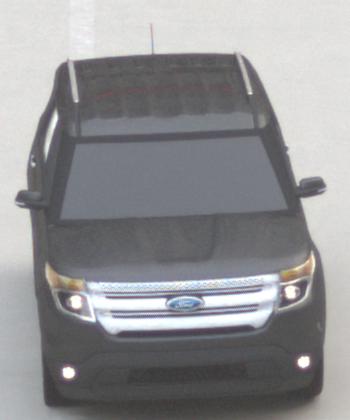
Make: Ford
Model: Explorer
Detailed model: Gen. 5
Model produced from: 2010
Model produced until: 2019
Doors: 5
Color: gray
Road condition: dry road
Daytime: morning or afternoon
Contrast: low contrast